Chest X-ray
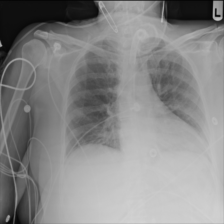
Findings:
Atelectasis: negative
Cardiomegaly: negative
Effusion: negative
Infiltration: negative
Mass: negative
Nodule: negative
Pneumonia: negative
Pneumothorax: negative
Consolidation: negative
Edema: negative
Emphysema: negative
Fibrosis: negative
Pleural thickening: negative
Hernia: negative